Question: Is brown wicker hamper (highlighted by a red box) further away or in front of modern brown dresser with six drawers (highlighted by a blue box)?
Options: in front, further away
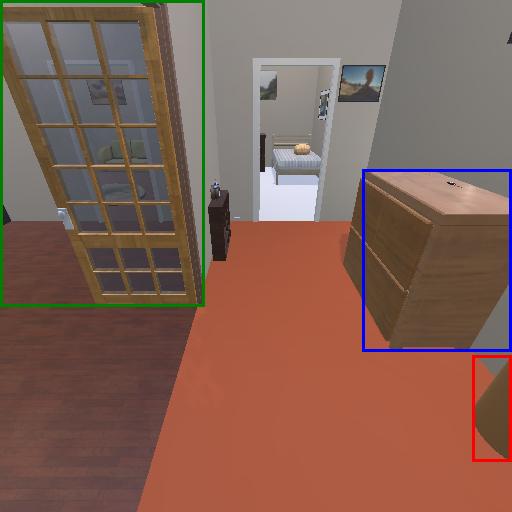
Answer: in front